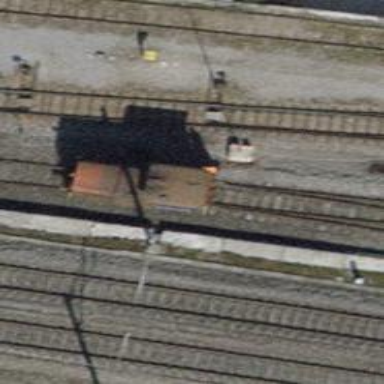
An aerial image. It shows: Railway switch.